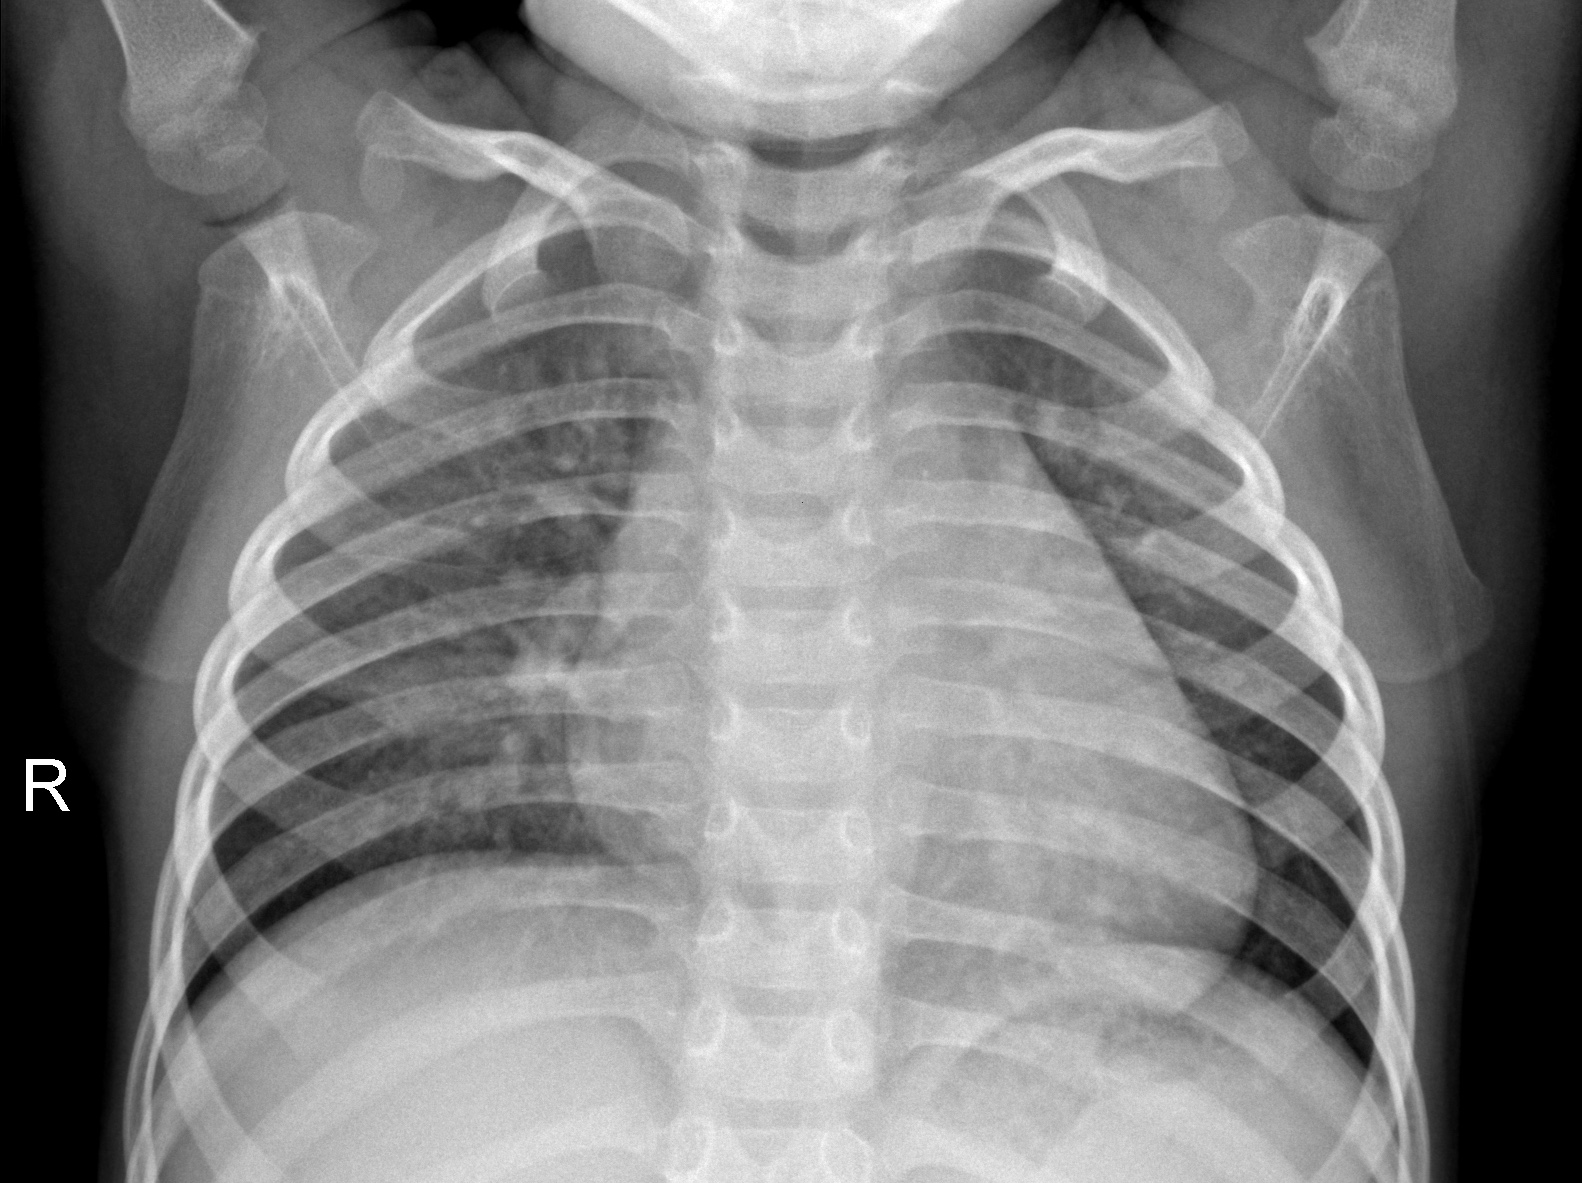
Diagnosis: NORMAL